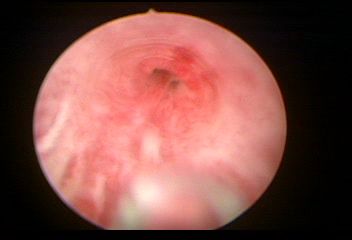
Modality: WLC
Class: Normal mucosa
Bladder cancer association: No